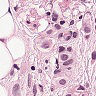
Metastatic tissue present: yes